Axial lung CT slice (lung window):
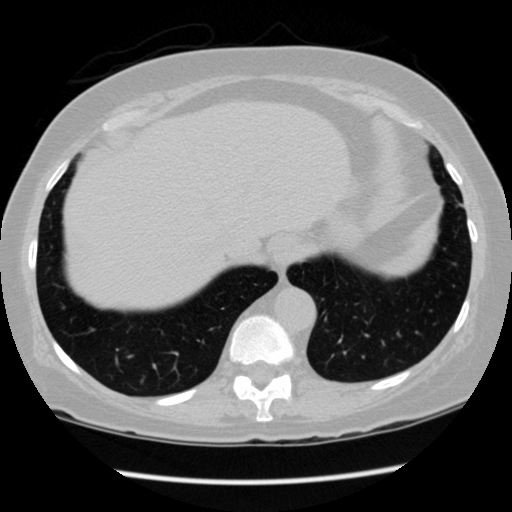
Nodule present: no